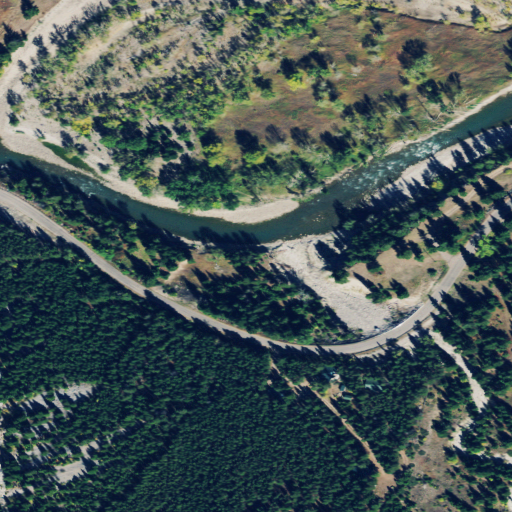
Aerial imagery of valley in Montana named Norwegian Gulch containing evergreen forest, shrub, pasture, woody wetlands, grassland, and open water